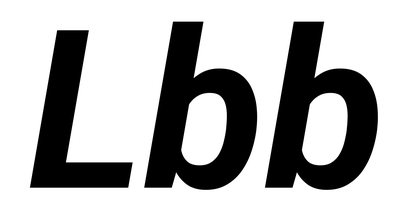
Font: Roboto-Italic_Bold_Italic